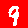
Digit: 9